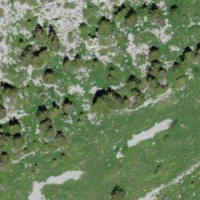
EUNIS habitat code: 23
Species observed at this site:
Milvus milvus
Corvus frugilegus
Pica pica
Passer domesticus
Columba livia
Turdus merula